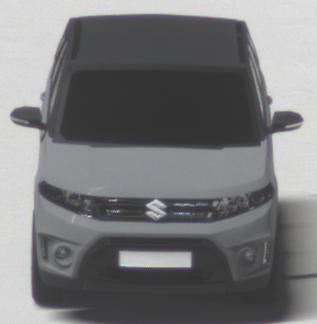
Make: Suzuki
Model: Vitara 1.6
Detailed model: Vitara (LY)
Model produced from: 2015/04
Model produced until: 2018/08
Doors: 5
Color: gray
Road condition: dry road
Daytime: not specified
Contrast: high contrast